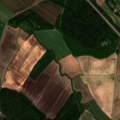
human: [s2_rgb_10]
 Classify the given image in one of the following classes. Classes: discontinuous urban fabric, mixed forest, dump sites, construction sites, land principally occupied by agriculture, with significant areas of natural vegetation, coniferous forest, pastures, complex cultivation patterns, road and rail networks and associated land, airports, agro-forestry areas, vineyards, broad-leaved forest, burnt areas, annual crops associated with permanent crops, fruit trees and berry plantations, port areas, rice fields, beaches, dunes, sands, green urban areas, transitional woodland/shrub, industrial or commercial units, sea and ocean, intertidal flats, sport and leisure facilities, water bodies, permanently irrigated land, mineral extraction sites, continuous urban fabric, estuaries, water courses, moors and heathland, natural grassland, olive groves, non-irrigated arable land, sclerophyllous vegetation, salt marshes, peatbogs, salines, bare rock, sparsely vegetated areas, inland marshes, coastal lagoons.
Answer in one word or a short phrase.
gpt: non-irrigated arable land, land principally occupied by agriculture, with significant areas of natural vegetation, mixed forest